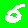
Digit: 5